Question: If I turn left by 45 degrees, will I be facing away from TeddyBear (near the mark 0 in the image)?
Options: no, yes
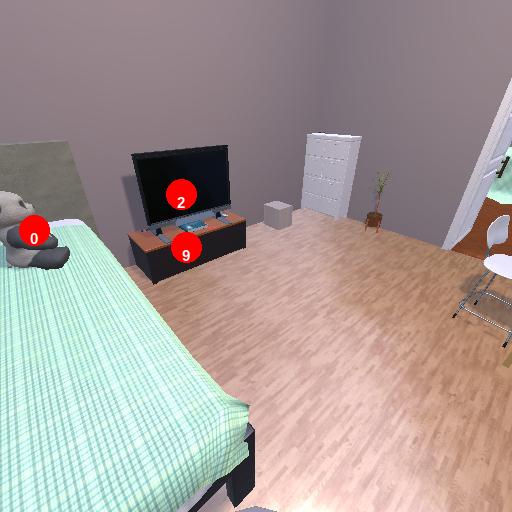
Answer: no